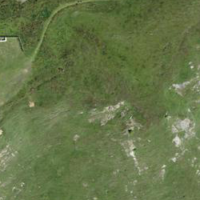
EUNIS habitat code: 26
Species observed at this site:
Rumex alpinus